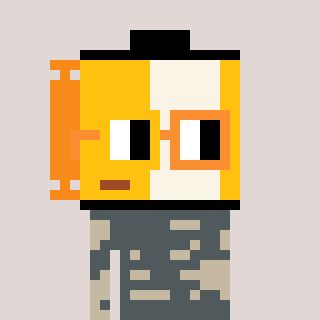
a pixel art character with square yellow and orange glasses, a film roll-shaped head and a bege-colored body on a warm background